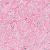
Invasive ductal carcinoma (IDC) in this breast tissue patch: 0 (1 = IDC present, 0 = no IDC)